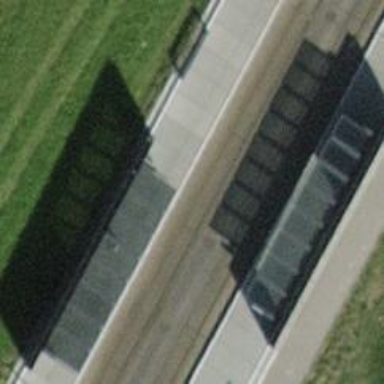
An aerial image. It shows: Shelter for public transport located on roof of building.